Question: I work in the architecture and construction industry, but currently spend a lot of my time doing software development. After moving my software projects into Subversion repositories I've realized how much this industry really needs a similar system for design and construction documents. I've only been developing software for a year and half, so I'm far from qualified to take on a project like this. But I'm still interested in attempting it if nothing else for the learning experience.
I'd like to develop a server client system that runs over HTTP similar to SubVersion, but rather then managing raw files the system would store architectural design information. An open schema specification already exists for this type of data called Industry Foundation Classes. Yet currently information in this format is always stored in individual files, encoded as STEP or XML, and shared over simple FTP servers.
Instead I'd like to develop a way to store this information in a database so that subsets of the data can be easily queried or updated. In addition, I'd like to include versioning functionality similar to subversion where the central database tracks changes to the data as deltas, which can also be branched into multiple options.
I don't want to simply use SVN, because I'd like the system to be aware of the data it contains. For example a user may want to be able to query all the walls from the server. Yet, in order for that to work the server will need to understand that it may contain walls.
Obviously there are a number of specific questions I could ask regarding how I should go about this. But first I'm trying to figure out the big picture of how each layer will work and with what technology.
So far I've only been developing stand alone applications, primarily in C#.Net. So I'm new to any kind of network/server/client type development. Would it make sense to develop an application like this as a .NET Web service hooked into a SQL Server database? So requests to the server would be made through SOAP, and the data would then be returned as XML? SVN does something similar but through WebDAV correct? See the diagram below.

I'm not necessarily stuck on staying in the Microsoft/C#/.NET environment but it seems like the easiest option given that I'm already pretty comfortable with it and Visual Studio and a .NET WebService will automatically create the SOAP functionality. Is there a Java equivalent to a .NET Web service where I can focus on the object model and not the RCP interface? Would there be a significant advantage of using a RCP other then SOAP such as XML-RCP, JSON, or REST?
I'd really like to hear any other feedback from more experienced developers on how they would approach a project like this.
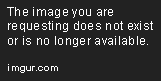
Answer: This is a pretty big bite.
I would recommend looking at it a different way; Could you use git/svn/hg/etc as a content-neutral storage system, and have a complementary system you write that can query it for content and do content-aware operations against it? This way you don't have to re-solve all the problems and can stand on the work already done and vetted, and tools already written can be used to work with the 'raw' data.